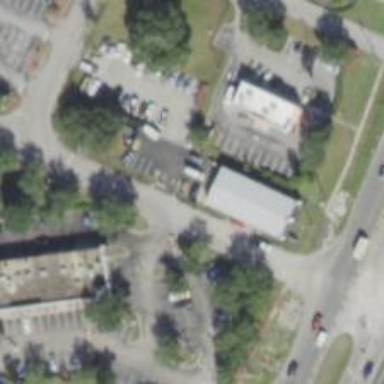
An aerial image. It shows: Parking space.